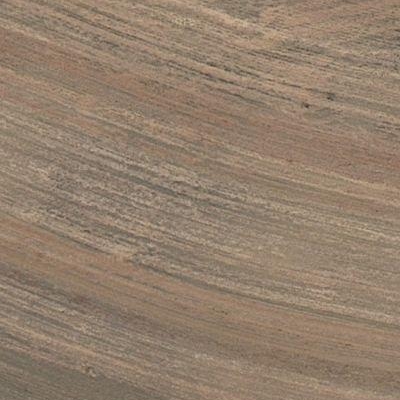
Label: Field